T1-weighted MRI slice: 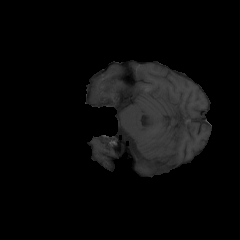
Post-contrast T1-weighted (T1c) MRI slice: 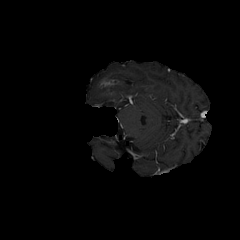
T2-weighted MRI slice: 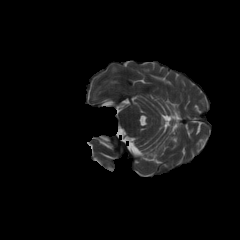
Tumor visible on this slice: yes